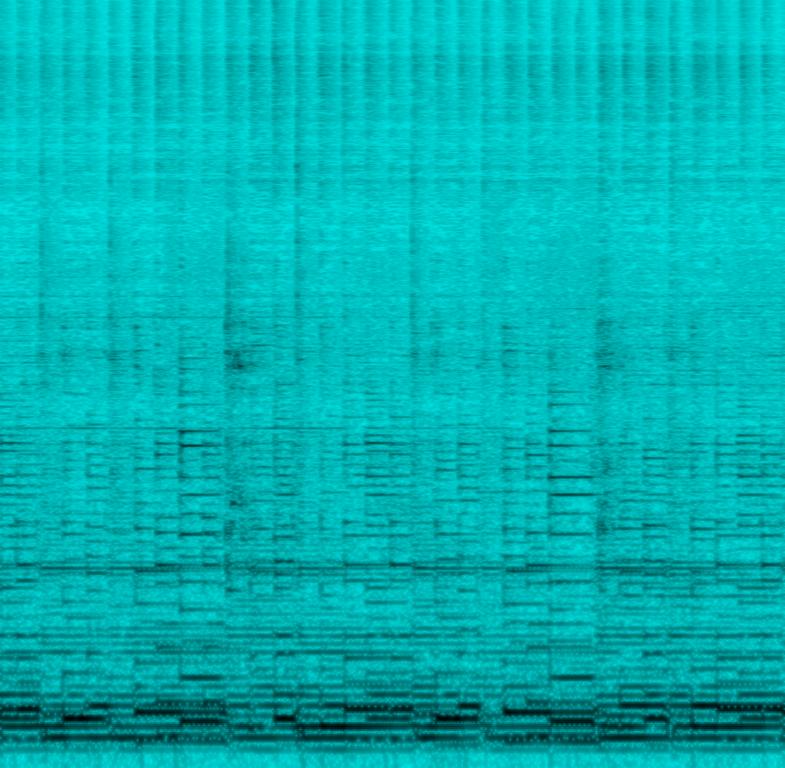
The low quality recording features an arpeggiated electric guitar melody performance. The recording is noisy and in mono, as it was probably recorded with a phone. It sounds mystical and intense.